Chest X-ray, AP view. Patient: 59 years old, sex M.
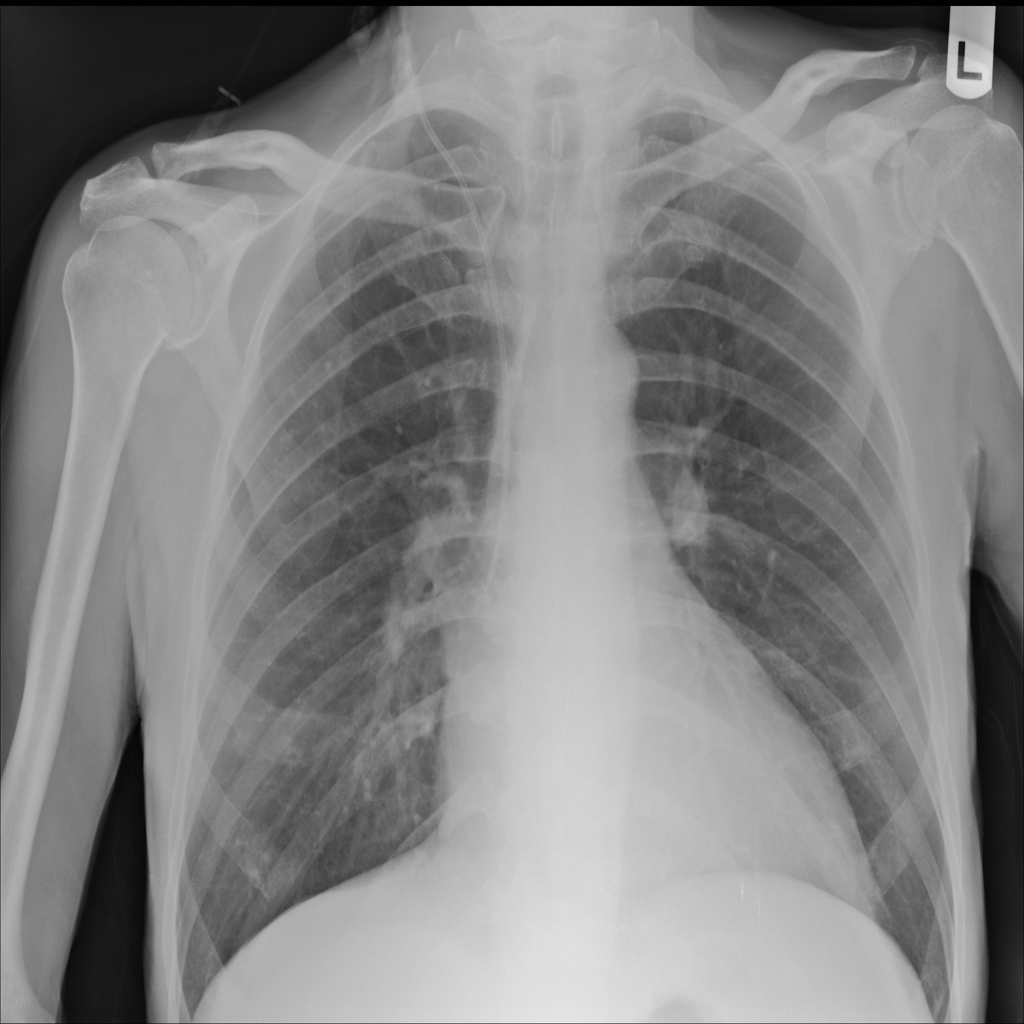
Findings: No Finding